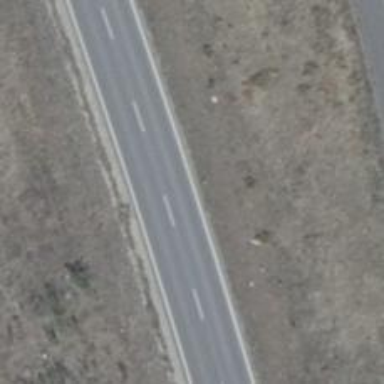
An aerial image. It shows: Asphalt road classified as trunk highway.